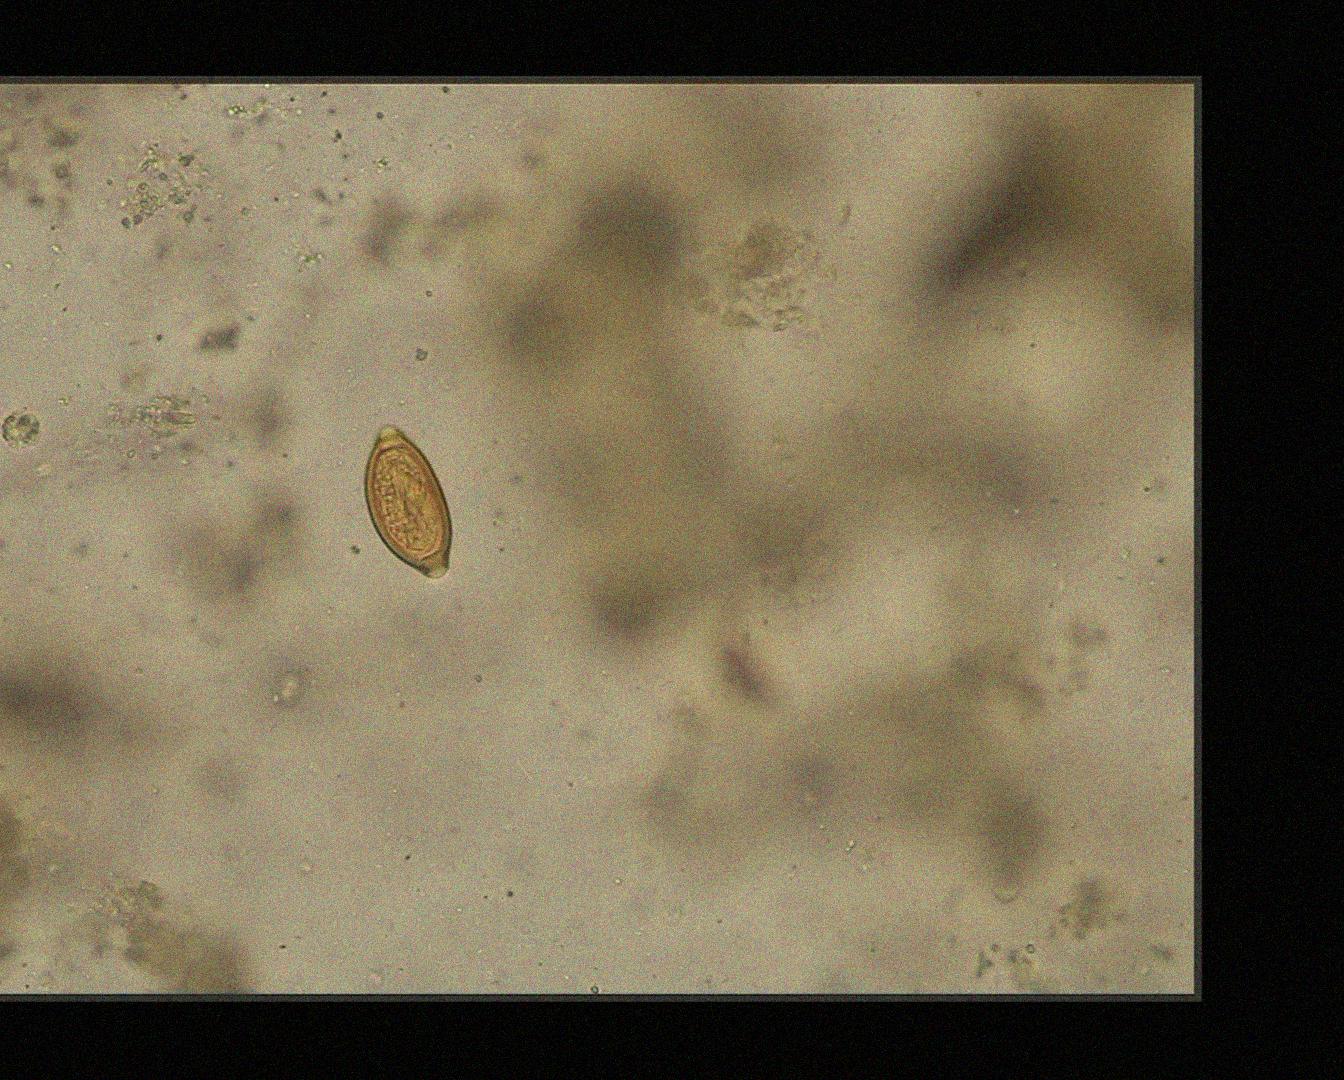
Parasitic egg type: Trichuris trichiura